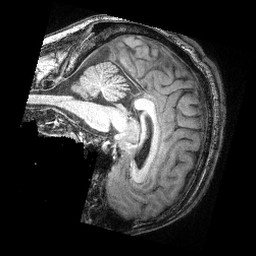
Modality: T1w
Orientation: sagittal
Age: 34
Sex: male
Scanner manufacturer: siemens
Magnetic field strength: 3 T
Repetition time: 2.4 s
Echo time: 0.00374 s